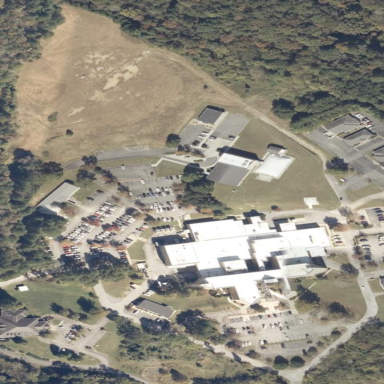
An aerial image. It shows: Healthcare facility identified as hospital.